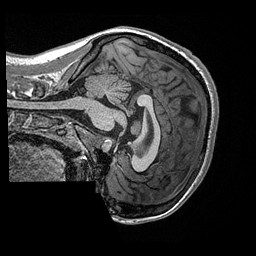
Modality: T1w
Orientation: sagittal
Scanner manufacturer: ge
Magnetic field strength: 3 T
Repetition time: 2.349 s
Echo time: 0.002968 s